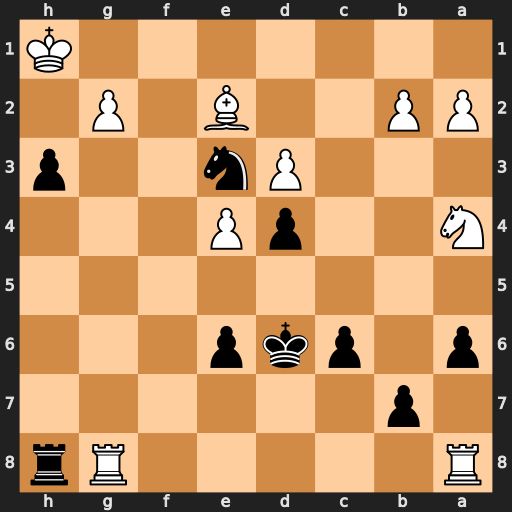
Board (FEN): R5Rr/1p6/p1pkp3/8/N2pP3/3Pn2p/PP2B1P1/7K
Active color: b
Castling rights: -
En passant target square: -
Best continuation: hxg2+ Kg1 Rh1+ Kf2 Rf1+ Bxf1 gxf1=Q+